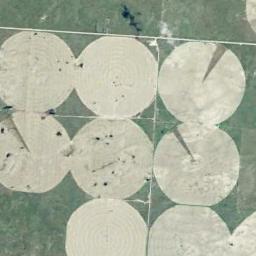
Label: circular_farmland